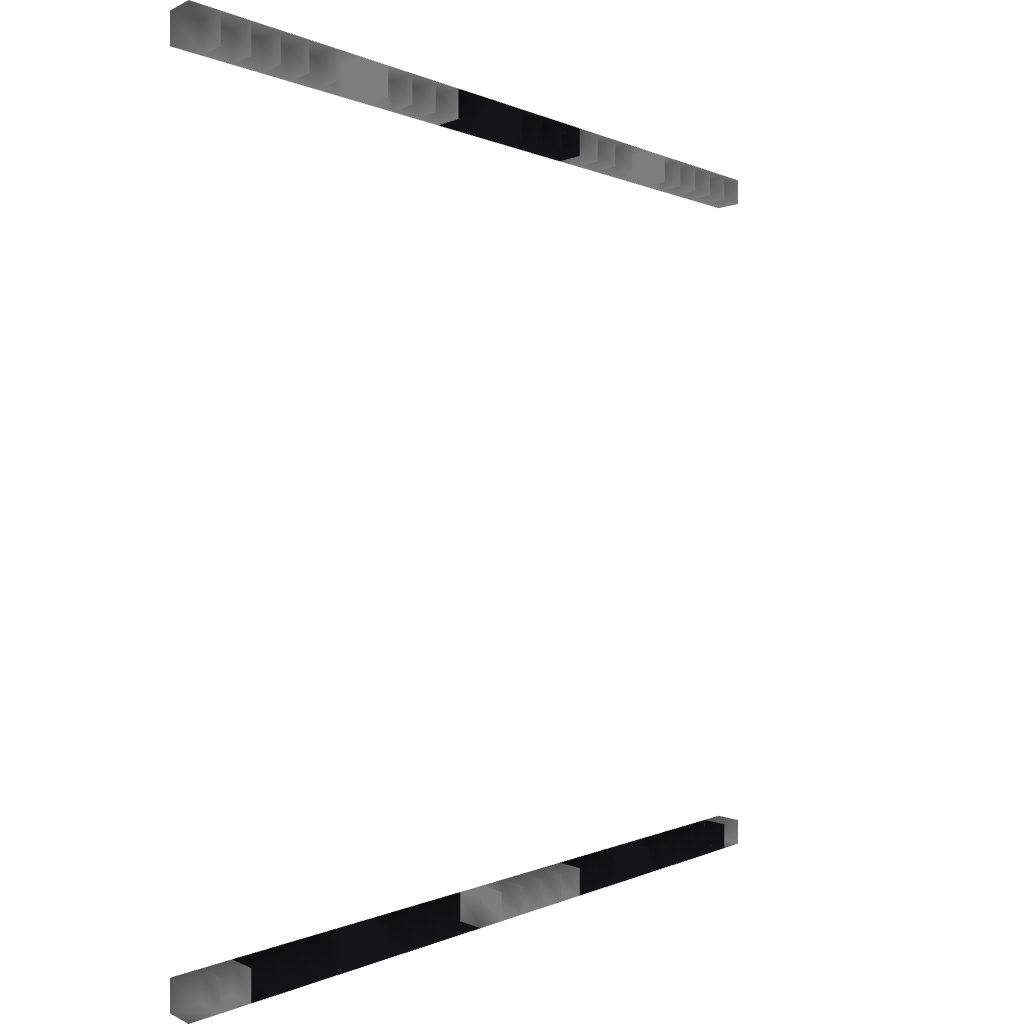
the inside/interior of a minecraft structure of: Skull Man